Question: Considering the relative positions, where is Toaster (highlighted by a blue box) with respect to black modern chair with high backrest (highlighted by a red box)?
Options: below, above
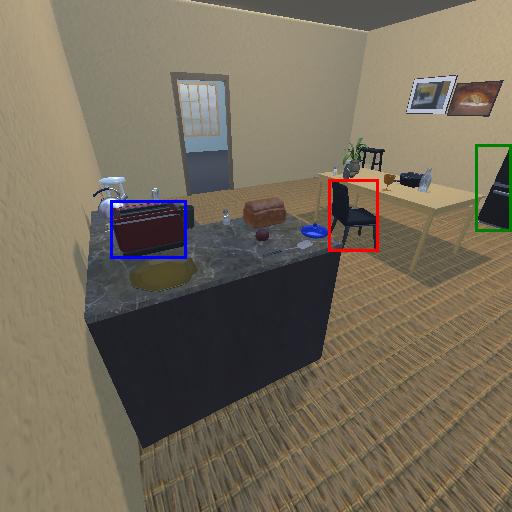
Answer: below